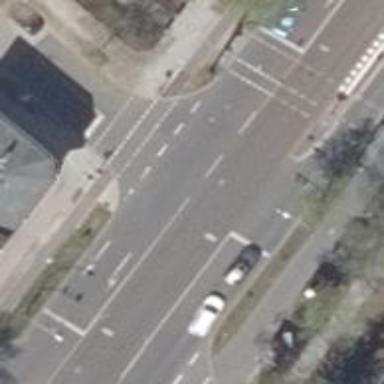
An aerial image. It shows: Road with traffic signals under surveillance.